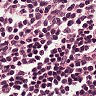
Metastatic tissue present: no